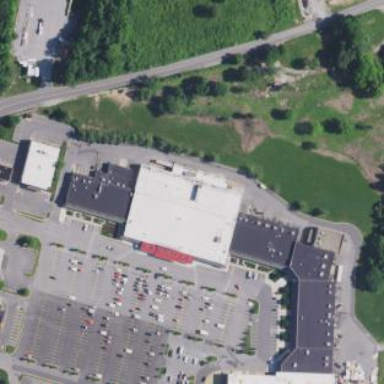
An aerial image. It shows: Retail building housing supermarket.